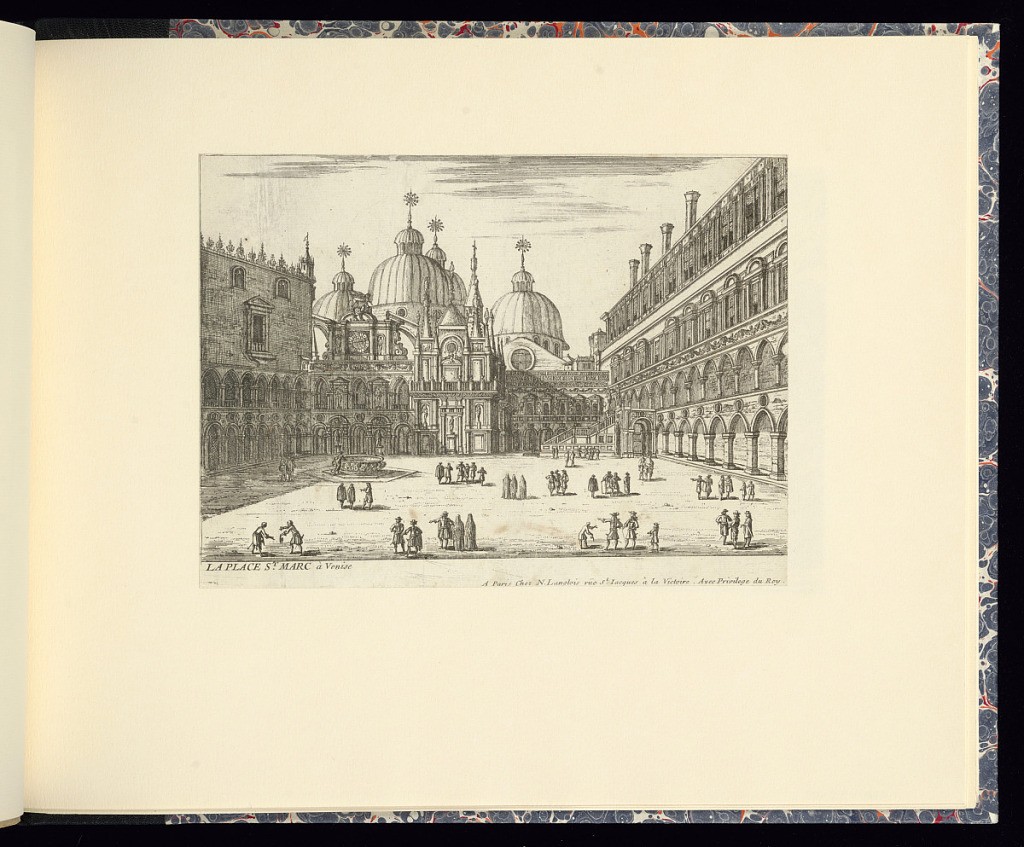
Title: LA PLACE ST. MARC à Venise
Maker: Gabriel Perelle, French, 1604–1677
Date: late 17th century
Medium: Etching on laid paper
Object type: Print
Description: View of St. Mark's square in Venice, with the domed basilica in the center with buildings and arcades on either side, and figures in the square. The plate is titled.